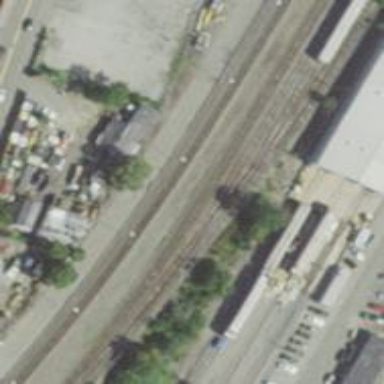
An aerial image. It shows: Railway siding with rails.